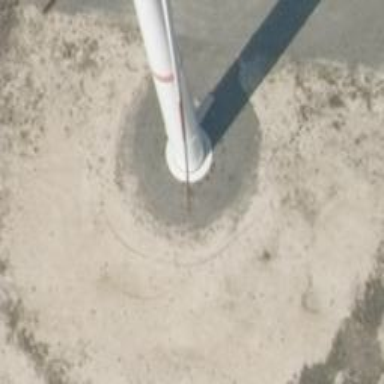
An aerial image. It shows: Wind generator with horizontal axis. The wind turbine is from Vestas.